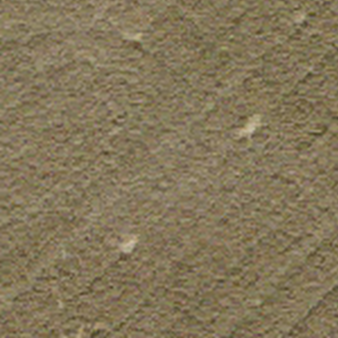
Label: other